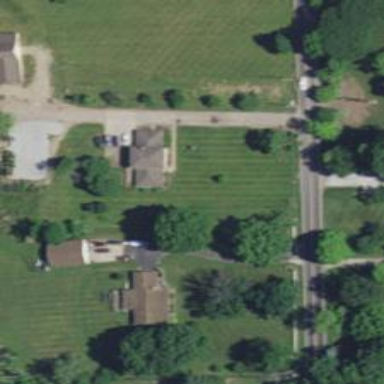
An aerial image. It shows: Driveway leading to service road.